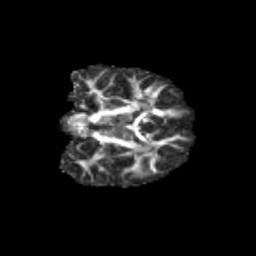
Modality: FA
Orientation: coronal
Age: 10
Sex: female
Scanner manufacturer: siemens
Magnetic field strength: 3 T
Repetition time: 3.8 s
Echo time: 0.07 s